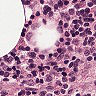
Metastatic tissue present: no